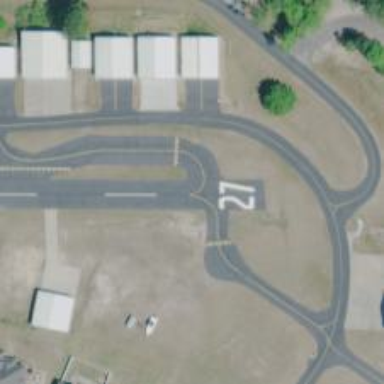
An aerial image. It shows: Asphalt taxiway at the airport.